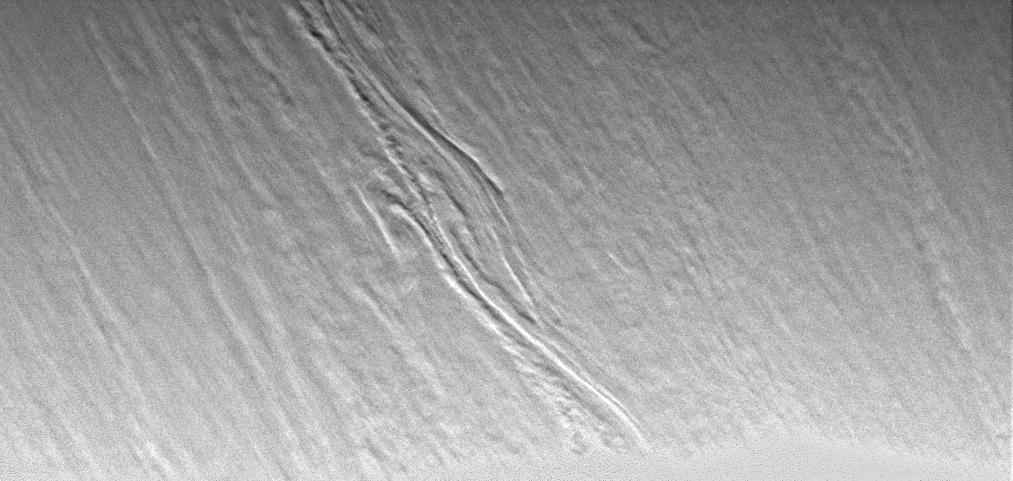
3-D Clouds Saturn, Cassini-Huygens